Question: I'm trying to move my navbar to the right, tried both navbar-right, and pull-right, but all I get is something like this -

'''
<div class="container" >
<h1 align="center"><a href="#">My Site</a></h1>
<div class="container" >
<ul class="nav nav-tabs navbar-right" >
<li class="active"><a href="#">tab1</a></li>
<li><a href="#">tab2</a></li>
<li><a href="#">tab3</a></li>
<li><a href="#">tab4</a></li>
</ul>
</div>
<br>
Hello
</div>
'''
So there are 2 problems here -
The grey line underneath the tabs is much shorter, and the tabs themselves aren't aligned properly - I want "tab1" to be the rightmost one, and correspondingly "tab4" the leftmost one.
I get the same results for navbar-right and pull-right. How can this be fixed?
Thanks!
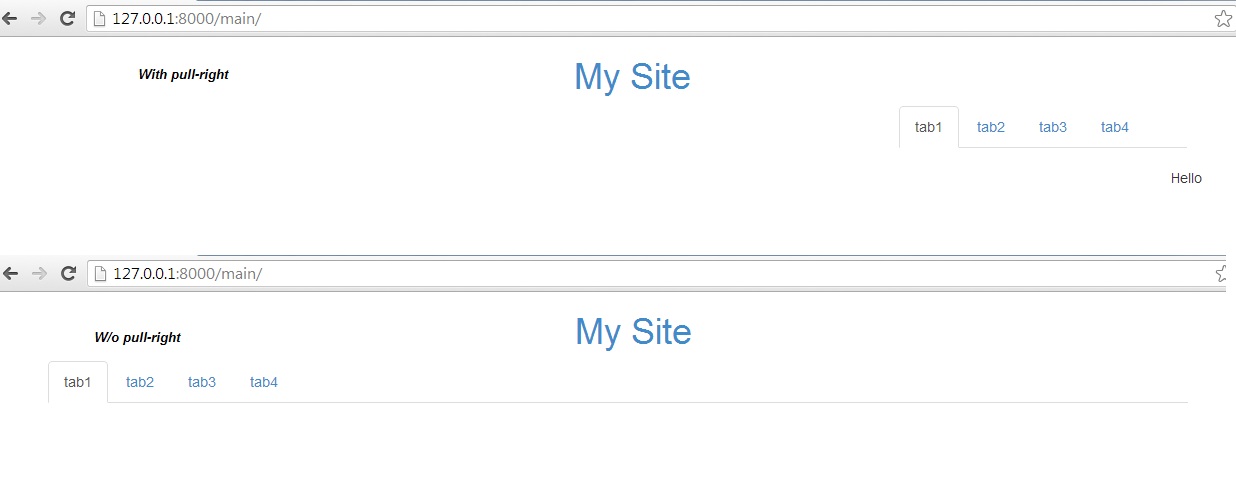
Answer: you can easily have that behavior by just extending the Bootstrap.

Demo on JSBin: <URL>
all I did was added a 'right-to-left' class to the '<ul>' and the CSS Style should be:
'''
.right-to-left li { float: right; }
'''